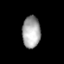
Tissue: lung
Cell type: Endothelial cells
Senescence score: 0.5865
Nuclear area (px): 570
Mean DAPI intensity: 165.996